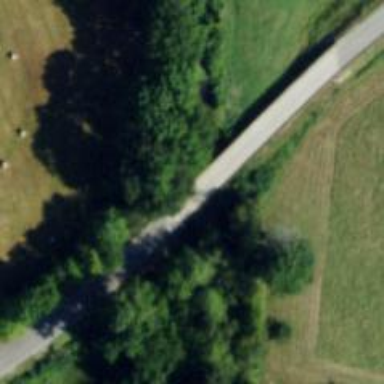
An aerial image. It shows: Tertiary road with bridge.